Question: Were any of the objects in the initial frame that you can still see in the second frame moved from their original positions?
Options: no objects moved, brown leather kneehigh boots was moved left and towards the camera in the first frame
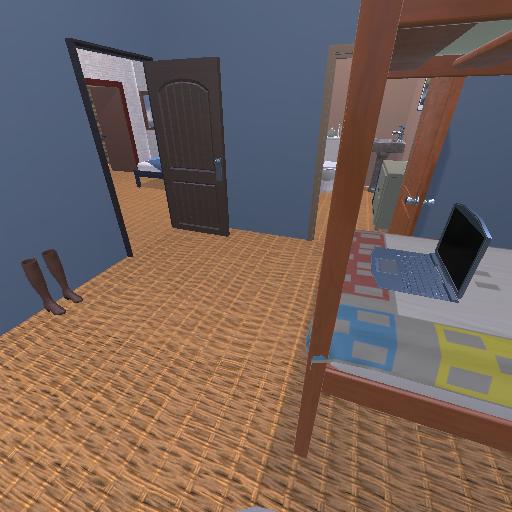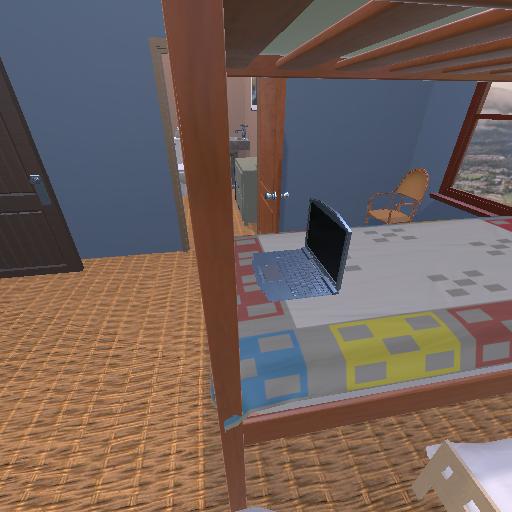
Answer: no objects moved